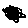
Label: moon